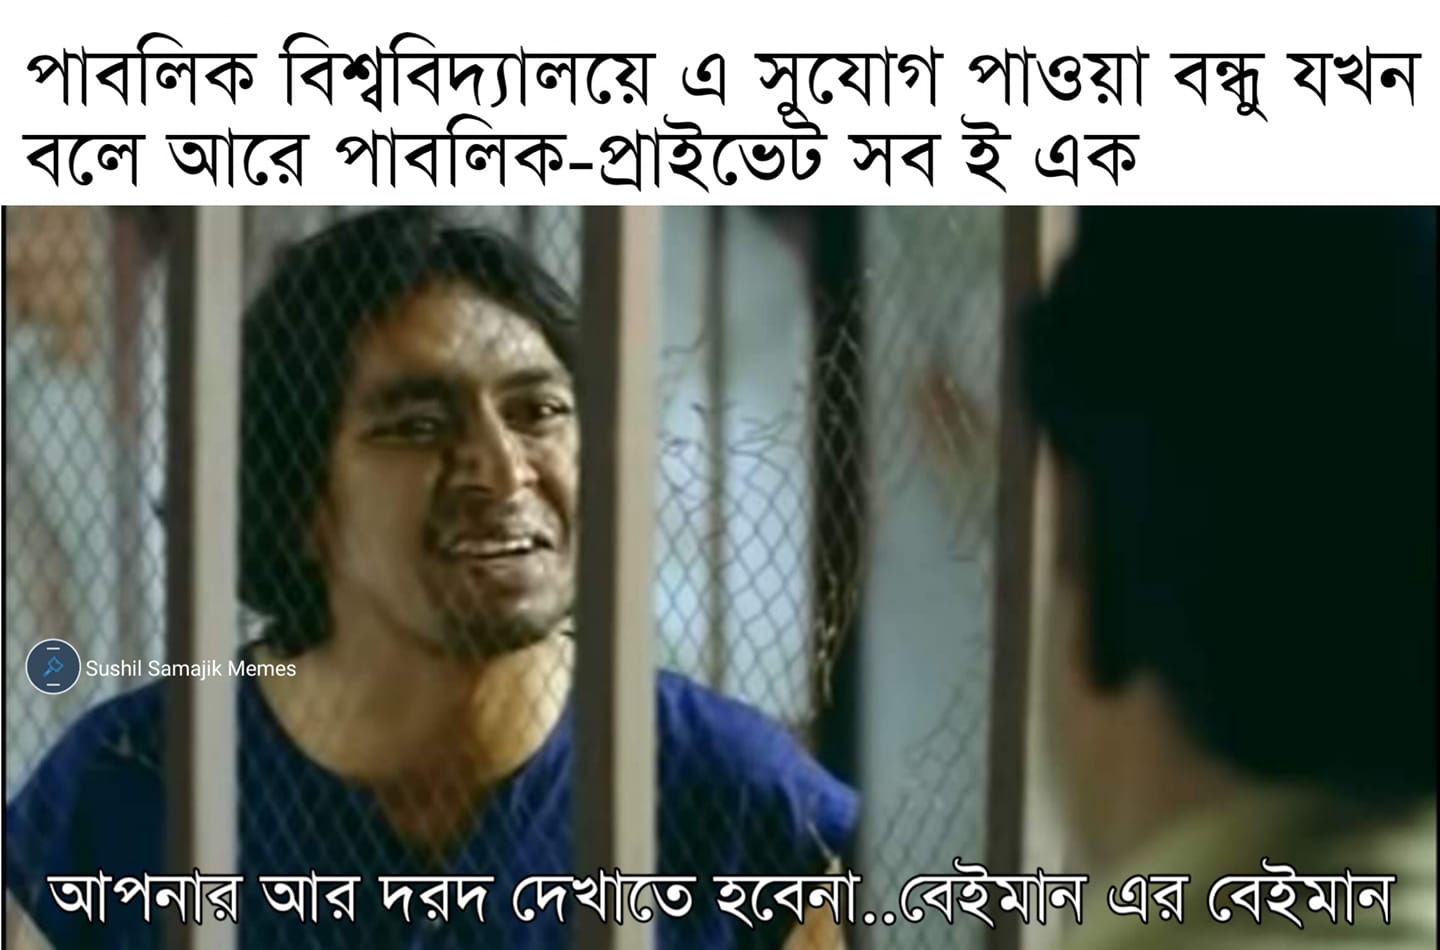
Caption: পাবলিক বিশ্ববিদ্যালয়ে এ সুযোগ পাওয়া বন্ধু যখন বলে আরে পাবলিক - প্রাইভেট সব ই এক     আপনার আর দরদ দেখাতে হবেনা ... বেইমান এর বেইমান
Label: non-hate